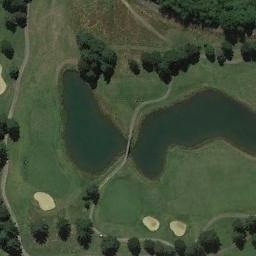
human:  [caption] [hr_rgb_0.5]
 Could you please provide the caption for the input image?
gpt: There are several bunkers and lakes and a few paths and many trees on a large green lawn on the golf course .

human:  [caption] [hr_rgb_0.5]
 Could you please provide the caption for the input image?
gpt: There are five bunkers in this area, Two winding paths and a small river .

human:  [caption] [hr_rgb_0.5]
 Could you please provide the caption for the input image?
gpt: A lot of trees are near the golf course .

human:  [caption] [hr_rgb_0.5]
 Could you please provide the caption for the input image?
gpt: The golf course has some putting greens, Fairways, Roads, Barrier trees and three sandpits and two lakes are also in the golf course .

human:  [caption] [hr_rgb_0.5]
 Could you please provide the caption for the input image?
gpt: There are three bunkers and two lakes on the golf course .